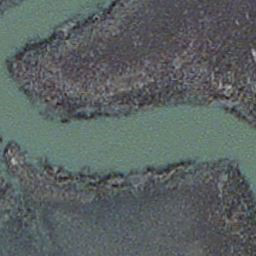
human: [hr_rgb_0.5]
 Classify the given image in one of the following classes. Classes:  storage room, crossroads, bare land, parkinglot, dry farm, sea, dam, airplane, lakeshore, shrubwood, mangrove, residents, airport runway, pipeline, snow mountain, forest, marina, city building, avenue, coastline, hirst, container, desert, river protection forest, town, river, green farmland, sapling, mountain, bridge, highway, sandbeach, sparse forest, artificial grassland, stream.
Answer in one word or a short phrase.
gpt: stream